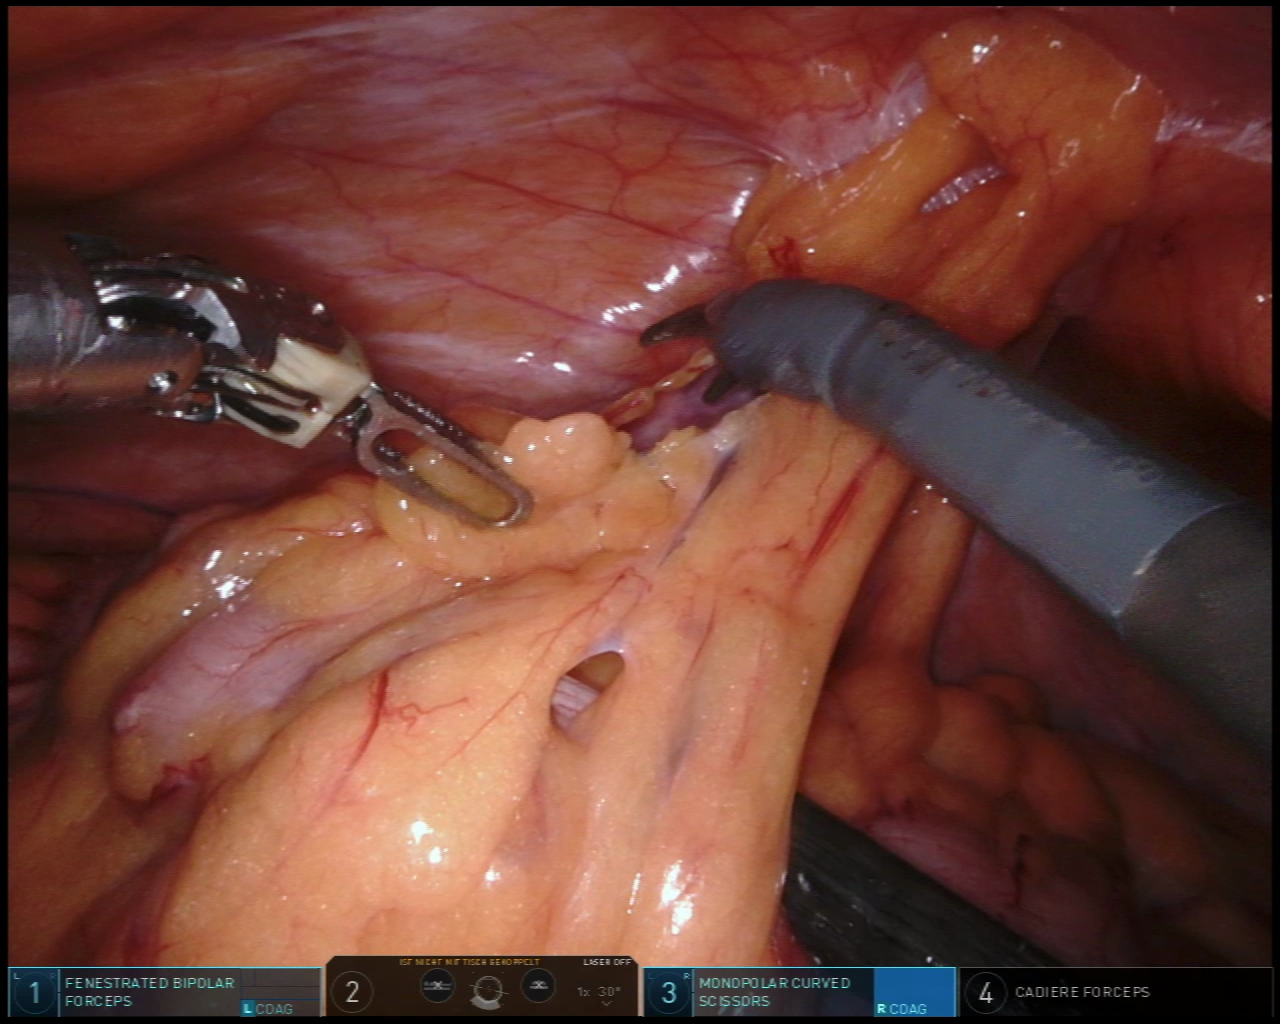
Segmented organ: colon
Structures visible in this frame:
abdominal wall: yes
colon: yes
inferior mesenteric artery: no
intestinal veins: no
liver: no
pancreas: no
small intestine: no
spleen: no
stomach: no
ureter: no
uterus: no
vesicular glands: no